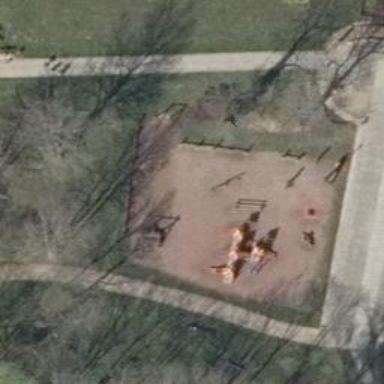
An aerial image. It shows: Playground with multiple play structures.